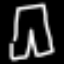
Label: pants